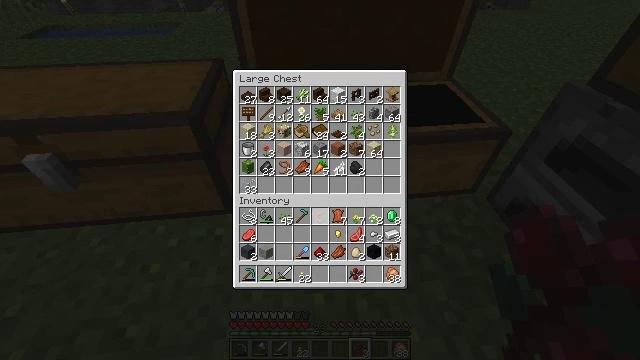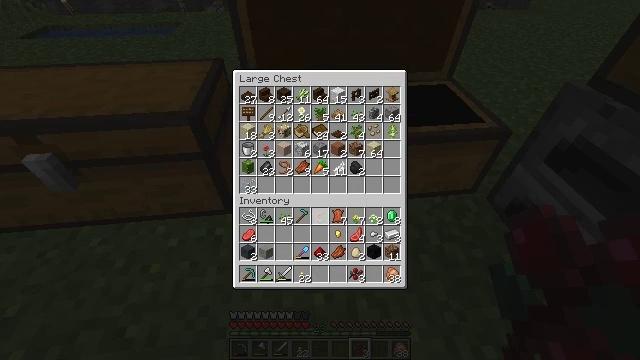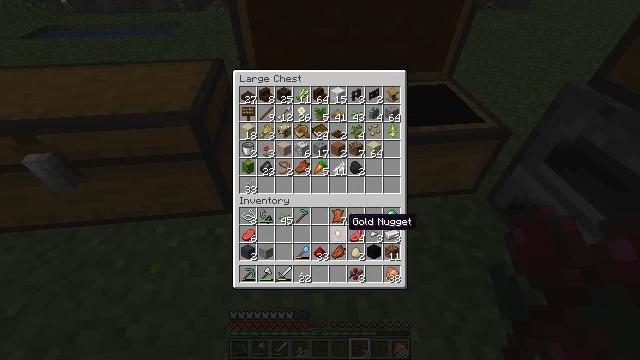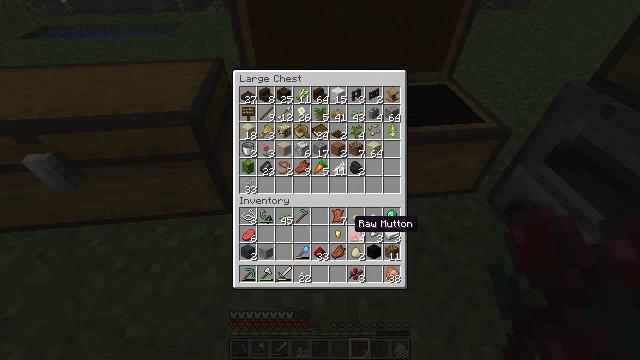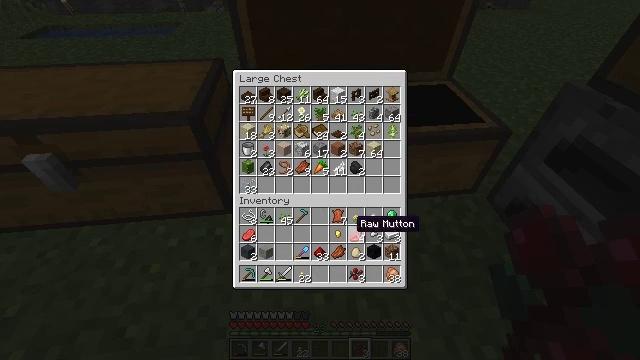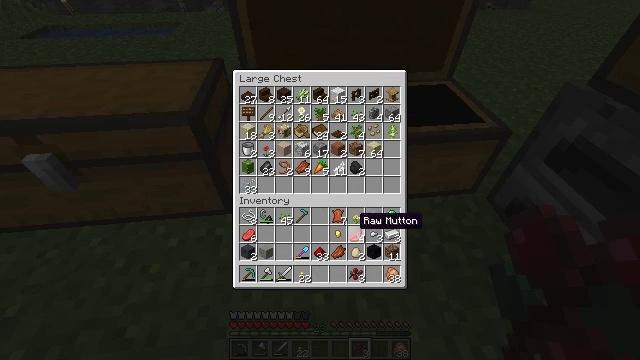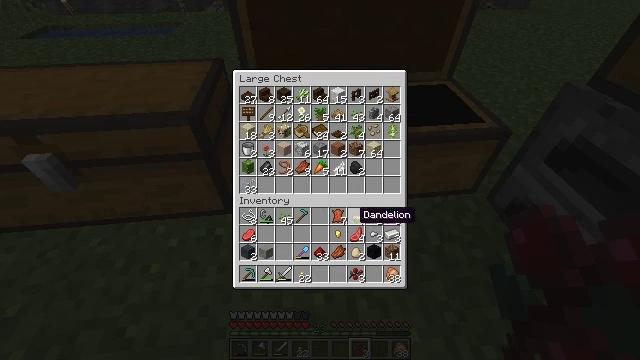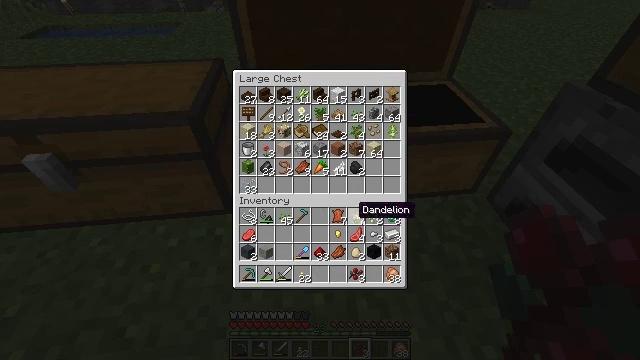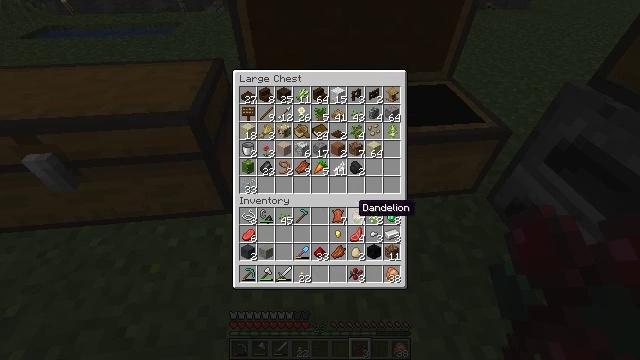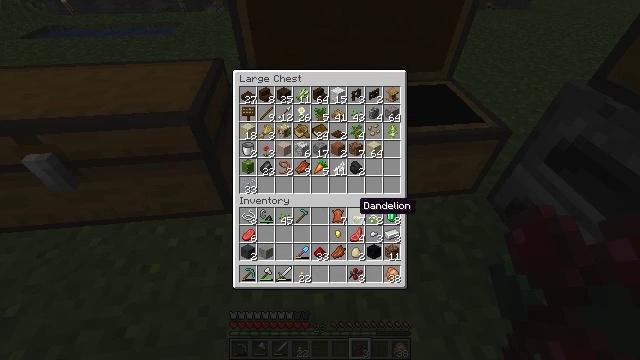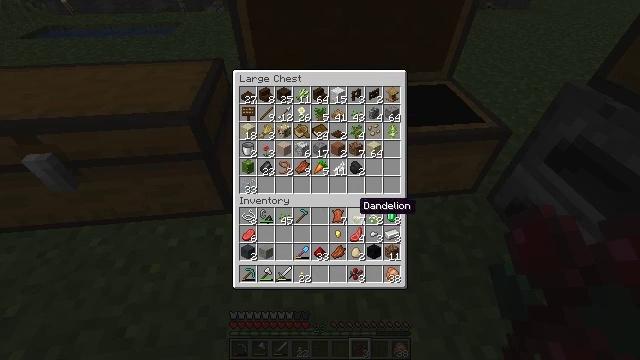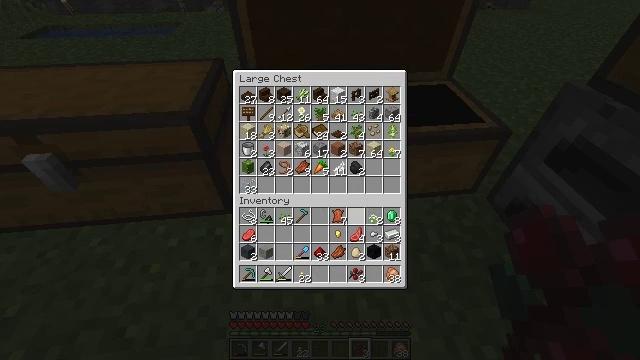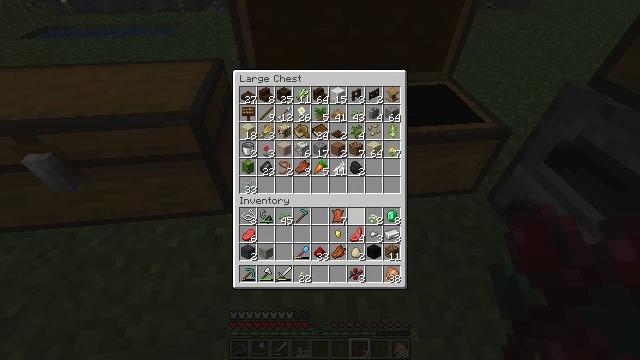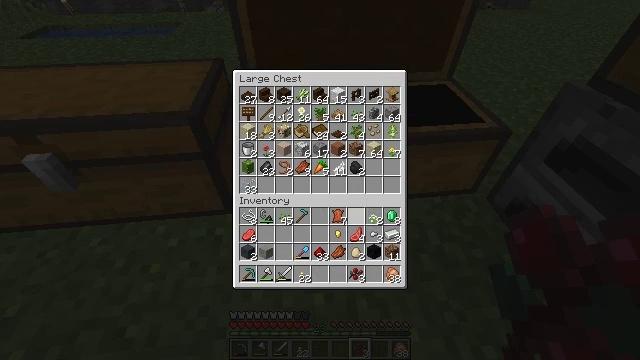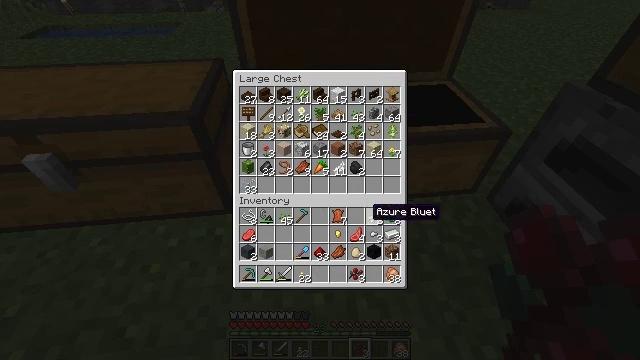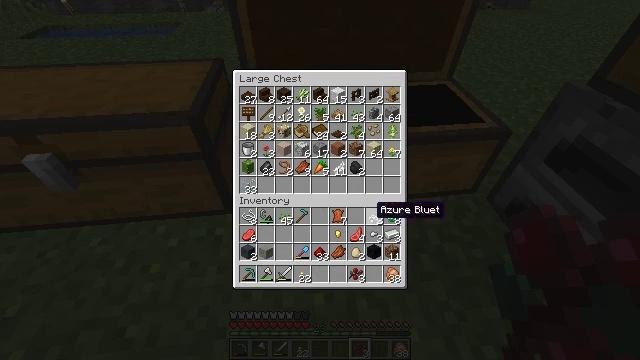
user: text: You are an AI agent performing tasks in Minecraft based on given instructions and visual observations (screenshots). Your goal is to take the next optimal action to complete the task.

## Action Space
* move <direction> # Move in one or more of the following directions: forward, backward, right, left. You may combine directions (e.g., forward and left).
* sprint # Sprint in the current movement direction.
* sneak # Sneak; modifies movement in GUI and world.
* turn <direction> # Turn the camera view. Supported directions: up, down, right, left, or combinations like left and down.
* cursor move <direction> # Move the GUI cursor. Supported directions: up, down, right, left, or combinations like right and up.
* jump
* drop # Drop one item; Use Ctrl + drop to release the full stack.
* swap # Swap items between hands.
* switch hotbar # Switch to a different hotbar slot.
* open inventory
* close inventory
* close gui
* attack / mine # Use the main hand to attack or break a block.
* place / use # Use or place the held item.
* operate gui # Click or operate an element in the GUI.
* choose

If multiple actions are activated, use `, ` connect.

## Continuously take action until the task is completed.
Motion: motion action
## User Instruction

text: Craft dried kelp.
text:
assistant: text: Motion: sneak, attack / mine
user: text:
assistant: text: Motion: sneak, turn right and down
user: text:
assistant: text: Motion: sneak
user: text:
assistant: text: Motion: sneak
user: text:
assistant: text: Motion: sneak
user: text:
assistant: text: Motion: sneak
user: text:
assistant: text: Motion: sneak
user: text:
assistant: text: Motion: sneak
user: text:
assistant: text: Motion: sneak
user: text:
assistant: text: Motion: sneak
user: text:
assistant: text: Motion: sneak, attack / mine
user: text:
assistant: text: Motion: sneak, attack / mine
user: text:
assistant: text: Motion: sneak, turn right, attack / mine
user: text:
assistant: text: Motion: sneak
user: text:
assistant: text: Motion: sneak
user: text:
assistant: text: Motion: sneak
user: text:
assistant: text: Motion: sneak
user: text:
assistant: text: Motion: sneak
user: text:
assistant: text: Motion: sneak, attack / mine
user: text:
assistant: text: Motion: sneak, attack / mine
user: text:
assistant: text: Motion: sneak, attack / mine
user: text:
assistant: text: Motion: sneak, turn left
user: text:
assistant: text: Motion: sneak, turn left
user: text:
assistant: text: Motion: sneak, turn left
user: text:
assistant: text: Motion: sneak, turn left
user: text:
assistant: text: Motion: sneak
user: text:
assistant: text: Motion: sneak
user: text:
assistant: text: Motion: sneak
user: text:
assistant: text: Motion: sneak
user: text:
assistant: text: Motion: sneak